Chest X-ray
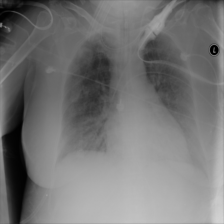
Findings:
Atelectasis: negative
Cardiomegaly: negative
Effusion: negative
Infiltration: negative
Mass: negative
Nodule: negative
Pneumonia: negative
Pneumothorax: negative
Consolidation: negative
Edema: negative
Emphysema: negative
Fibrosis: negative
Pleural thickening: negative
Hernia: negative